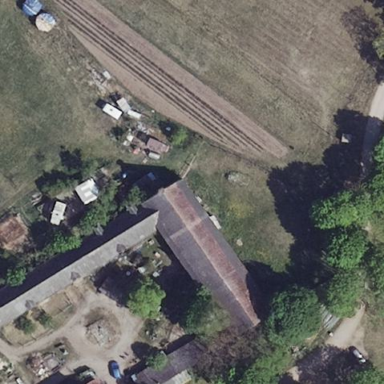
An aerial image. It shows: Farm auxiliary building with gabled roof.